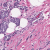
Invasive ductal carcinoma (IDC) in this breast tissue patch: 0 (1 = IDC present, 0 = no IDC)